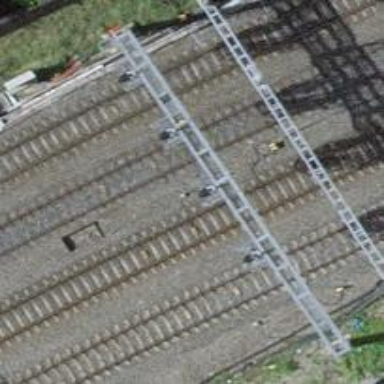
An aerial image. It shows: Railway signal.